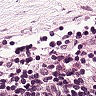
Metastatic tissue present: no